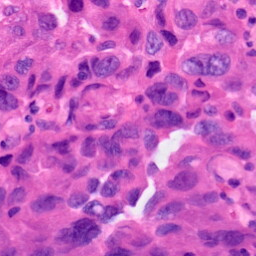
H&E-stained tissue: Lung